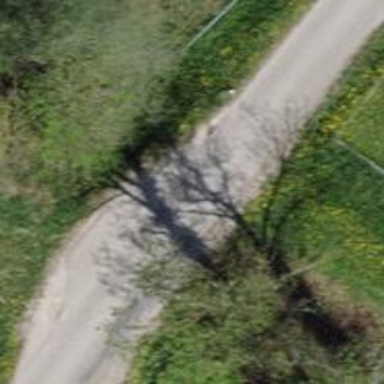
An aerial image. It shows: Unclassified road with bridge.